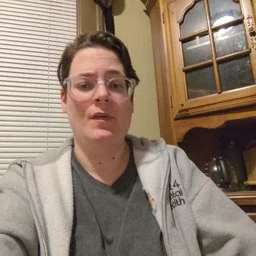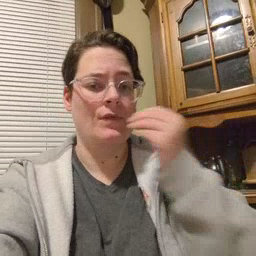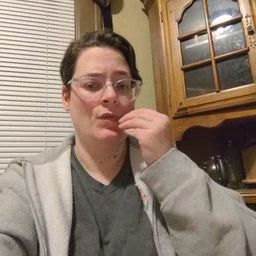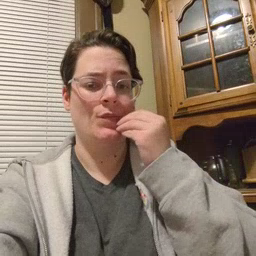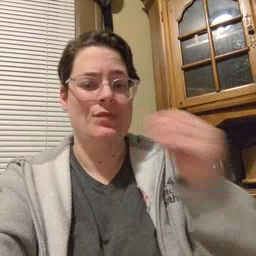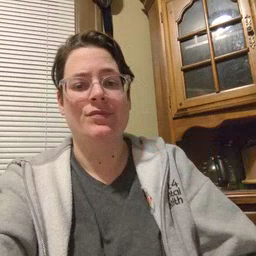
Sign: food